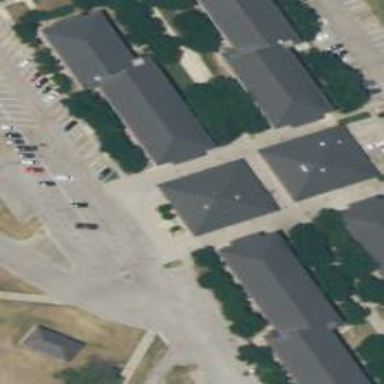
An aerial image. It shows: Dormitory building.